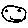
Label: smiley face